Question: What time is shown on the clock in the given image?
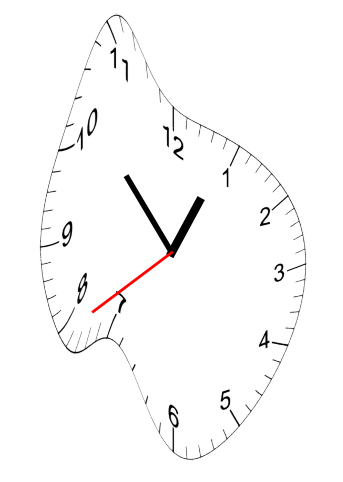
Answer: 12:52:39